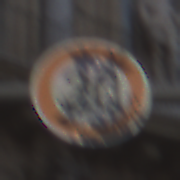
Verkehrszeichen: Geschwindigkeit20
Umgebung: Outdoor, Urban
Tageszeit: SunriseSunset
Wetter: PartlyCloudy
Licht: Natural
Jahreszeit: NotSpecified
Kontrast: LowContrast